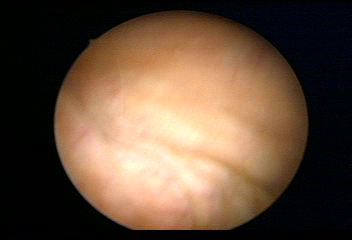
Modality: WLC
Class: Normal mucosa
Bladder cancer association: No